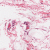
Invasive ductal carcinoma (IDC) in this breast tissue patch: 0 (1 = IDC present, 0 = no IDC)